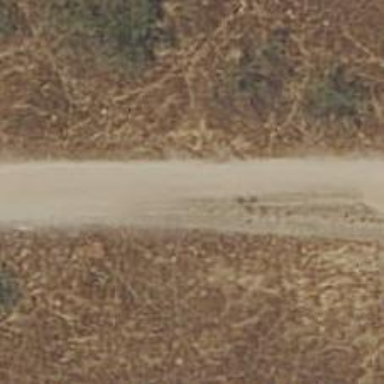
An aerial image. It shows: Dirt track road.